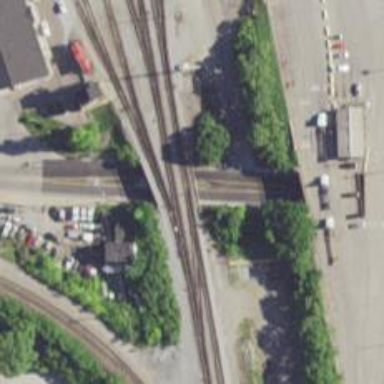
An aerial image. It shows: Railway bridge leading to rail yard.